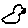
Label: bird